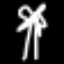
Label: palm tree